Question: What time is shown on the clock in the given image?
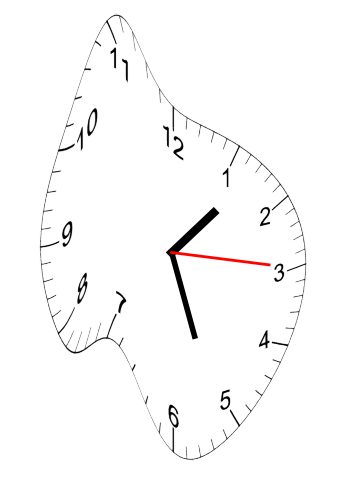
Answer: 01:26:15